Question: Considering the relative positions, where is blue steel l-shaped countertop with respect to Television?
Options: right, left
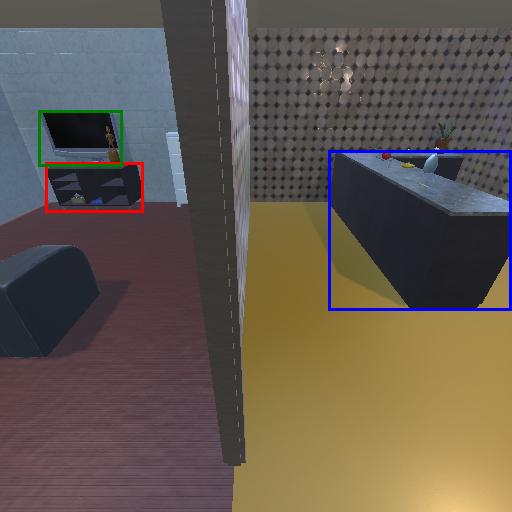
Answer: right